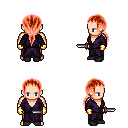
a pixel art fantasy rpg character, male body template, human, light skin, purple robe, robe skirt, red ponytail hairstyle, gold gloves, black shoes, dagger, four views (front, back, left, right), 2x2 character sprite sheet, small pixel art, hard edges, no anti-aliasing